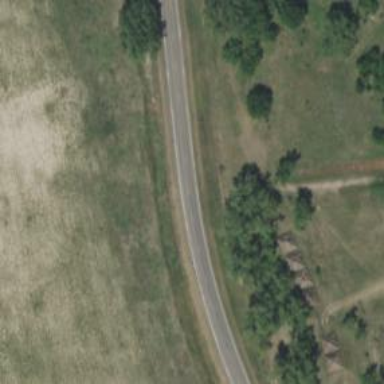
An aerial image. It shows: Secondary road.